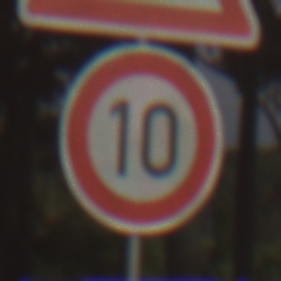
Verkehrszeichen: Geschwindigkeit10
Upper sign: FussgaengerRechts
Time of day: MorningAfternoon
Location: Outdoor (Nature)
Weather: Clear
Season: NotSpecified
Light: Natural